Question: I'm trying to display a <URL> with 'gst-launch-1.0'. I understand that the data needs to be encoded to JPG before this can be achieve. If image was already stored as a file the story would be quite simple:
'''
gst-launch-1.0.exe -v filesrc location=output.jpg ! decodebin ! imagefreeze ! autovideosink
'''

However, I need to assemble the pipeline to display a <URL> that was dumped to the disk by a 3D application.
This is what I've done so far, but the problem is that it creates a completely black image on the disk:
'''
gst-launch-1.0.exe -v filesrc location=dumped.bin ! video/x-raw,format=BGRA,width=800,height=600,framerate=1/1 ! videoconvert ! video/x-raw,format=RGB,framerate=1/1 ! jpegenc ! filesink location=out.jpg
'''
Can GStreamer handle this task?
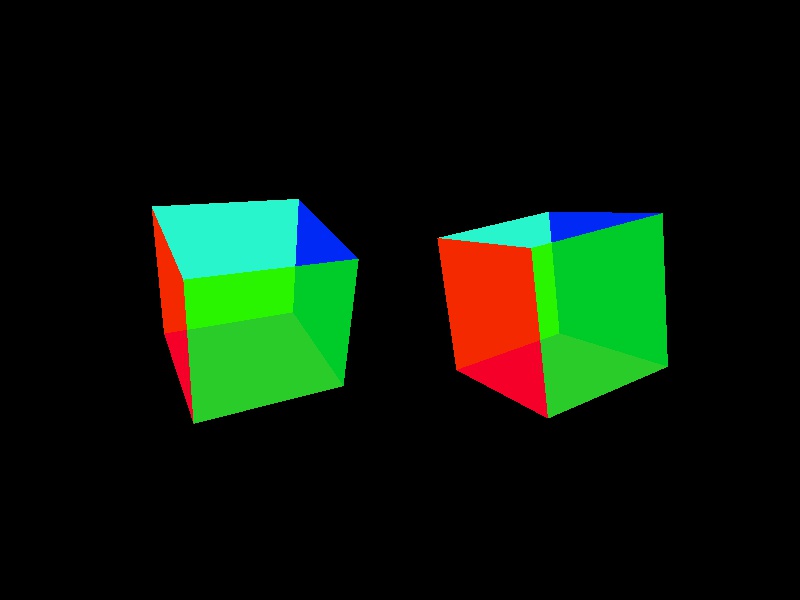
Answer: The 2 major issues I faced were:
- 'gst-launch-1.0'- 'filesrc'
❄️
'''
gst-launch-1.0.exe -v filesrc location=dumped.bin blocksize=<PHONE> ! video/x-raw,format=BGRA,width=800,height=600,framerate=1/1 ! videoconvert ! video/x-raw,format=RGB,framerate=1/1 ! jpegenc ! filesink location=out.jpg
'''
On this specific case I also needed to flip the image vertically because it was <URL>:
'''
gst-launch-1.0.exe -v filesrc location=dumped.bin blocksize=<PHONE> ! video/x-raw,format=BGRA,width=800,height=600,framerate=1/1 ! videoconvert ! video/x-raw,format=RGB,framerate=1/1 ! videoflip method=vertical-flip ! jpegenc ! filesink location=out.jpg
'''